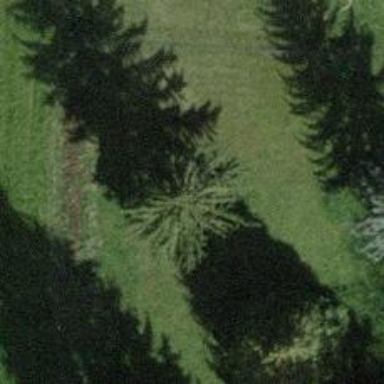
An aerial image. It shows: Needle-leaved tree in natural setting.